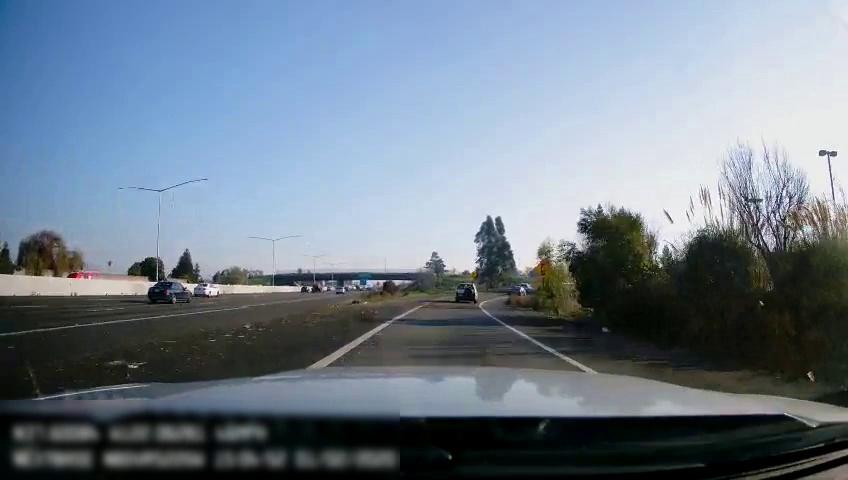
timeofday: Day
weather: Sunny
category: Drivable Space
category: Vehicles | SUV
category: Vehicles | Car
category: Vehicles | SUV
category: Vehicles | Truck
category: Vehicles | SUV
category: Vehicles | Car
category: Vehicles | Car
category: Vehicles | Truck
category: Lanes | Current Lane
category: Lanes | Alternate Lane
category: Lanes | Alternate Lane
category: Lanes | Alternate Lane
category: Lanes | Alternate Lane
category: Traffic | Signs